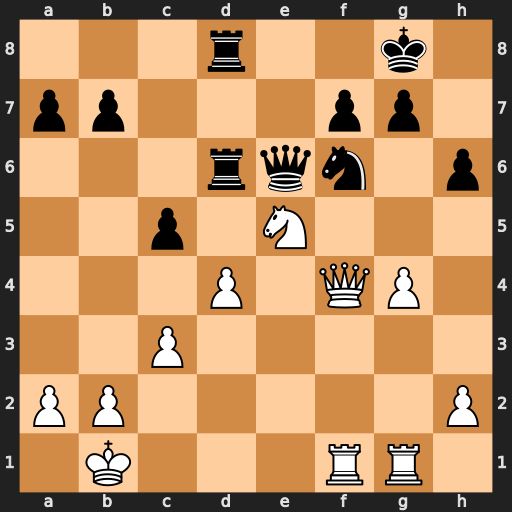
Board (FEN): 3r2k1/pp3pp1/3rqn1p/2p1N3/3P1QP1/2P5/PP5P/1K3RR1
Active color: w
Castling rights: -
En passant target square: -
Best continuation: g5 Rxd4 cxd4